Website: apple-inc
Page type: cart
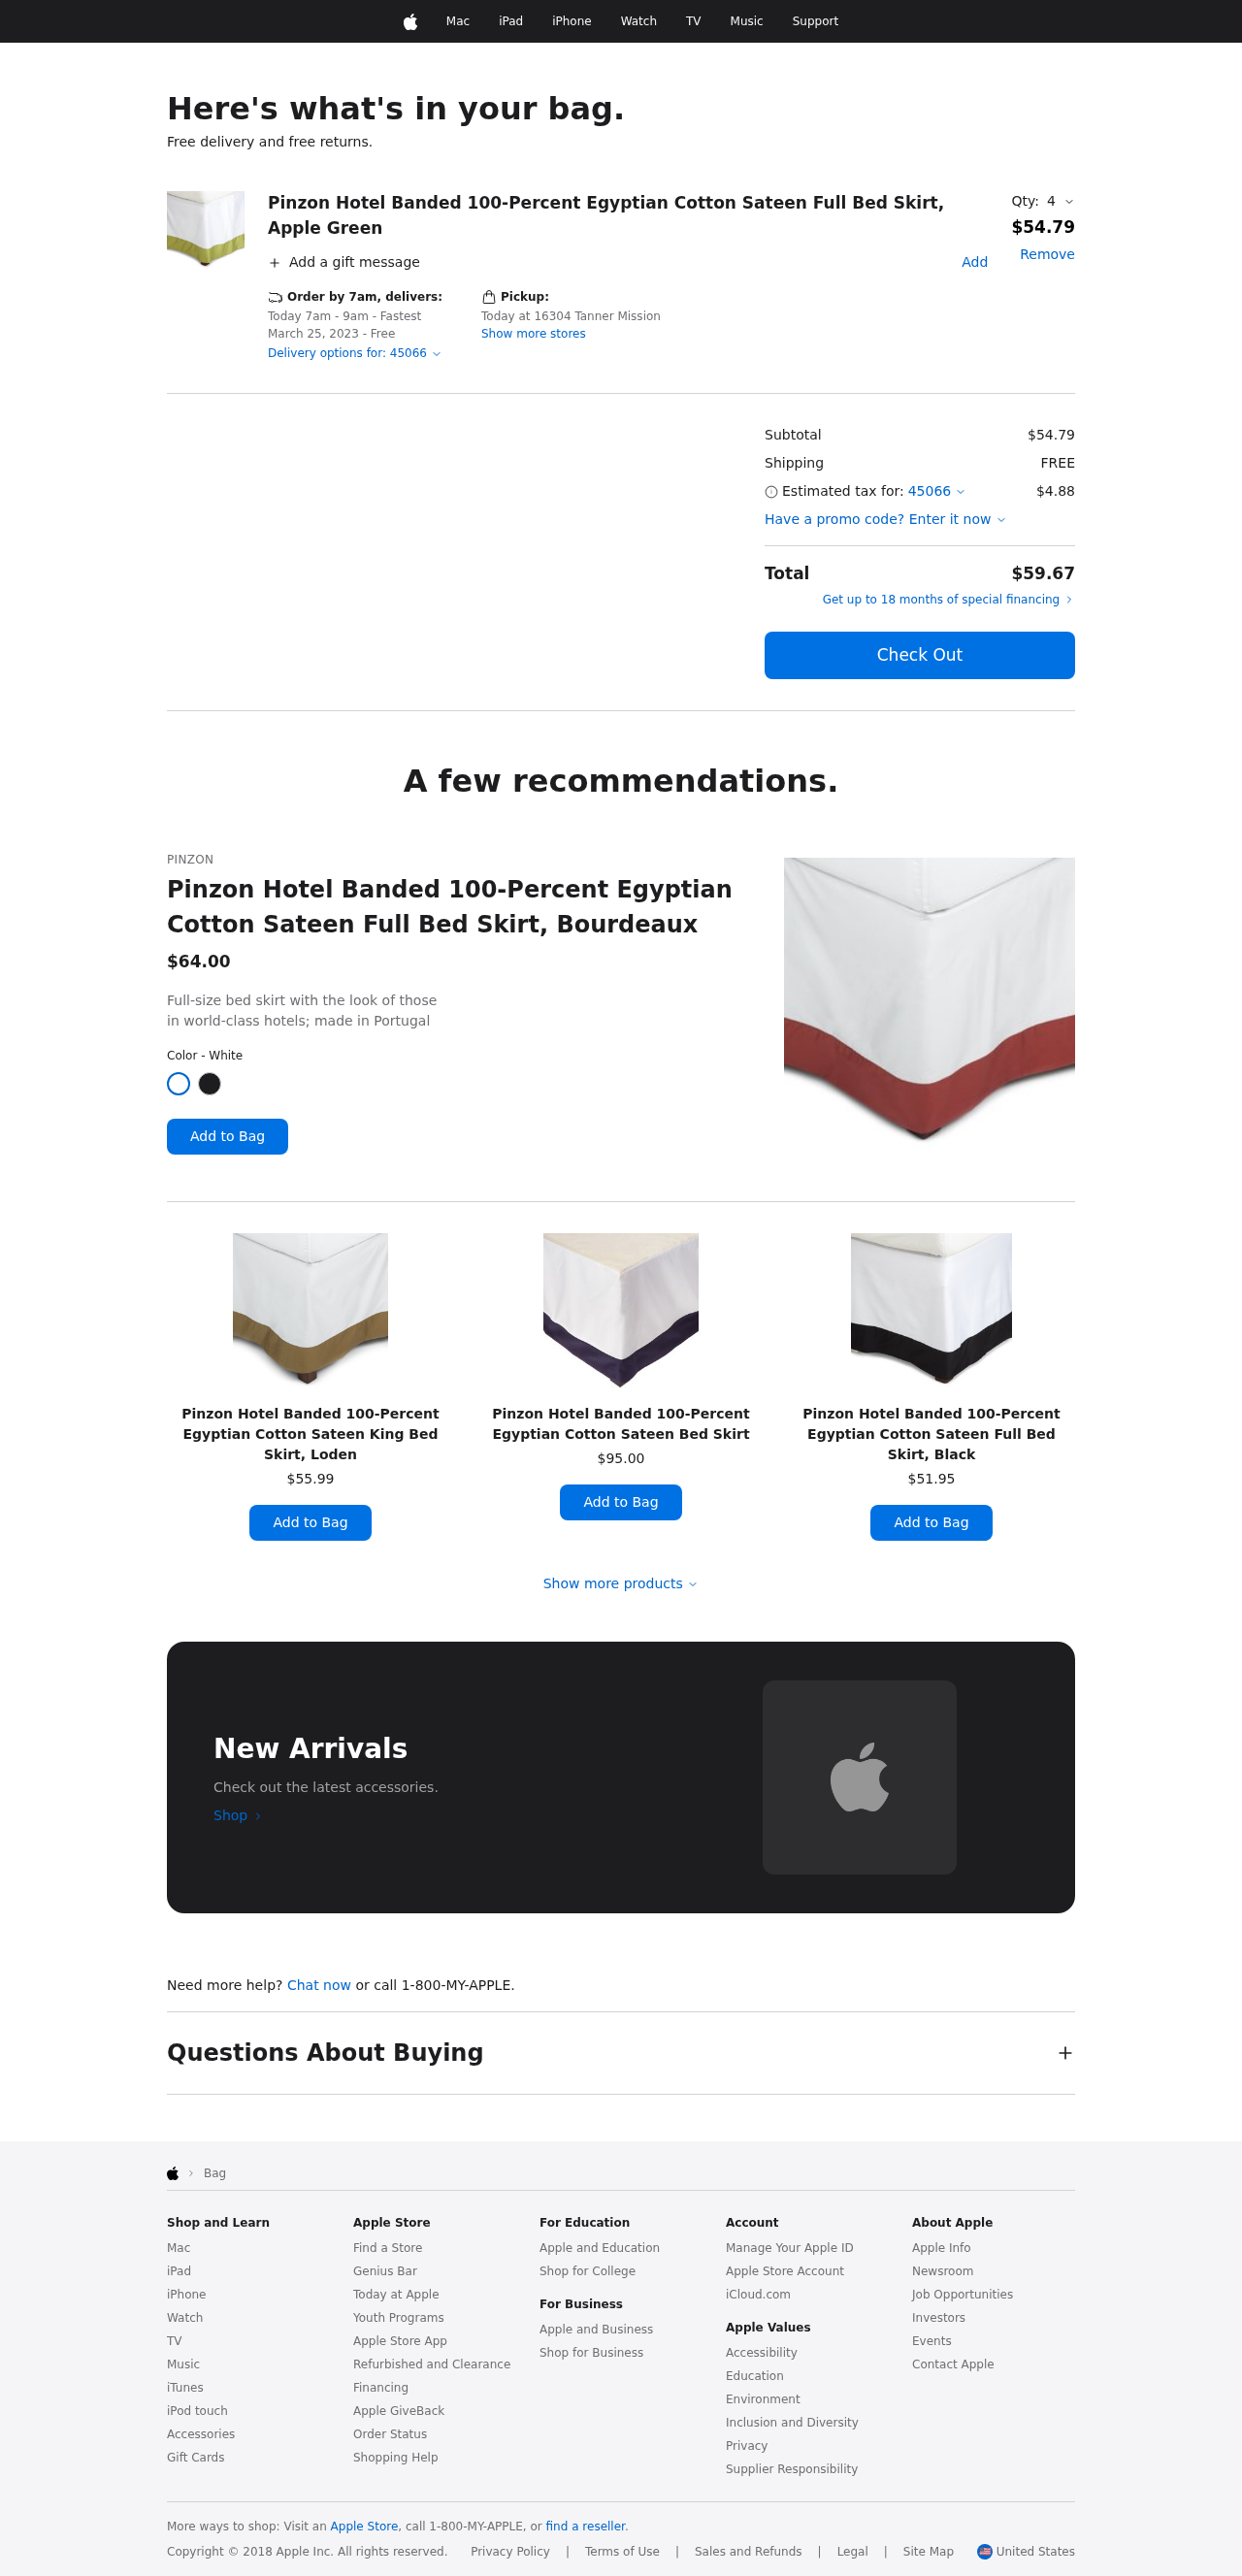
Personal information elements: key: PII_LOCATION1_STREET
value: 16304 Tanner Mission
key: PII_POSTCODE
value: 45066
Product elements: key: PRODUCT1_NAME
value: Pinzon Hotel Banded 100-Percent Egyptian Cotton Sateen Full Bed Skirt, Apple Green
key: PRODUCT1_PRICE
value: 54.79
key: PRODUCT1_QUANTITY
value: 4
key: PRODUCT2_BRAND
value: Pinzon
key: PRODUCT2_DESC
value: Full-size bed skirt with the look of those in world-class hotels; made in Portugal
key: PRODUCT2_NAME
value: Pinzon Hotel Banded 100-Percent Egyptian Cotton Sateen Full Bed Skirt, Bourdeaux
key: PRODUCT2_PRICE
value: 64
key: PRODUCT3_NAME
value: Pinzon Hotel Banded 100-Percent Egyptian Cotton Sateen King Bed Skirt, Loden
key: PRODUCT3_PRICE
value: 55.99
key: PRODUCT4_NAME
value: Pinzon Hotel Banded 100-Percent Egyptian Cotton Sateen Bed Skirt
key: PRODUCT4_PRICE
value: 95
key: PRODUCT5_NAME
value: Pinzon Hotel Banded 100-Percent Egyptian Cotton Sateen Full Bed Skirt, Black
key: PRODUCT5_PRICE
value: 51.95
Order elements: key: ORDER_SHIPPING_DATE
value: Today 7am - 9am
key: ORDER_DELIVERY_DATE
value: March 25, 2023
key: ORDER_SUBTOTAL
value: $54.79
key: ORDER_SHIPPING_COST
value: FREE
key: ORDER_TAX
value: $4.88
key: ORDER_TOTAL
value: $59.67